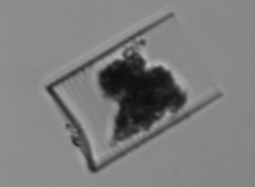
Label: Guinardia_flaccida